Question: Can someone explain whats happening here?

Both are same query, with the only difference of multi-line and single line in SQL Developer.
The query-
'''
SELECT (TO_TIMESTAMP('10/08/2012','DD/MM/YYYY') -NUMTODSINTERVAL(1/(24*25*60*1000),'HOUR')) a FROM dual;
'''
The above works, but the below won't-
'''
SELECT (TO_TIMESTAMP('10/08/2012','DD/MM/YYYY') -
NUMTODSINTERVAL(1/(24*25*60*1000),'HOUR')) a FROM dual;
'''
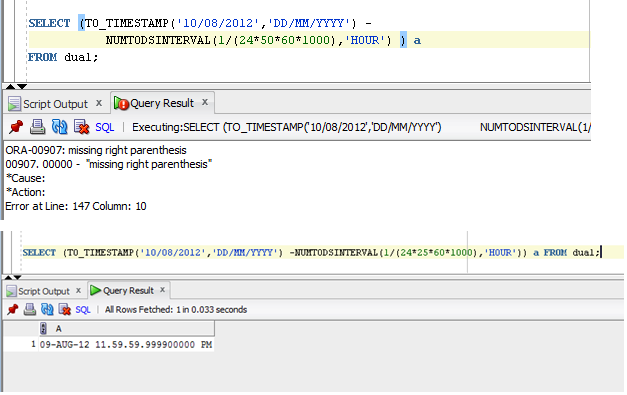
Answer: It looks like SQL Developer's parser requires the argument after its '-' operator to be on the same line. ...so this works:
'''
SELECT (TO_TIMESTAMP('10/08/2012','DD/MM/YYYY')
- NUMTODSINTERVAL(1/(24*25*60*1000),'HOUR')) a
FROM dual;
'''
So the problem isn't multi-line per-se, but rather needing to have the operator ('-') on the same line as its operand. Why exactly? I'd say either a bug, or just a sub-optimal implementation.
<URL>, which is why this works this way]